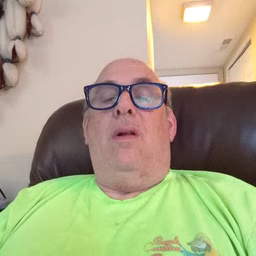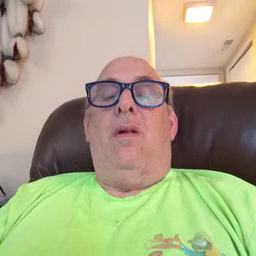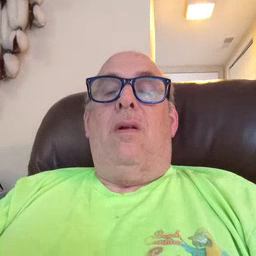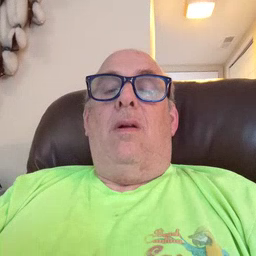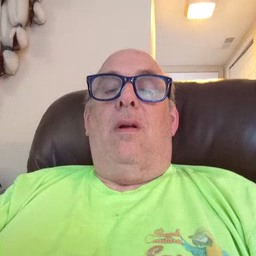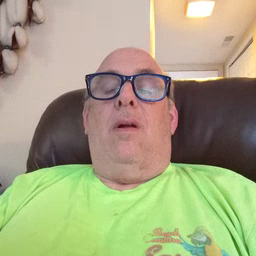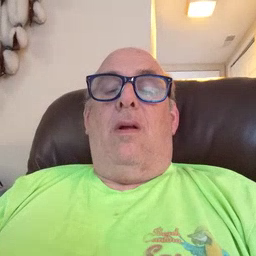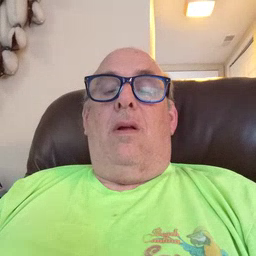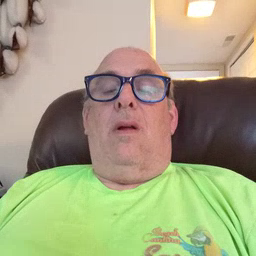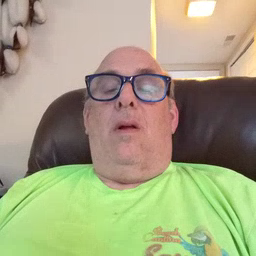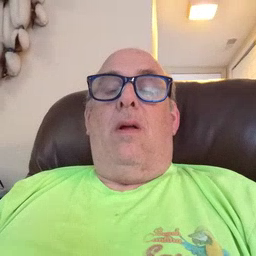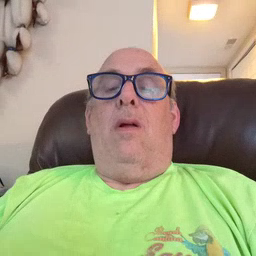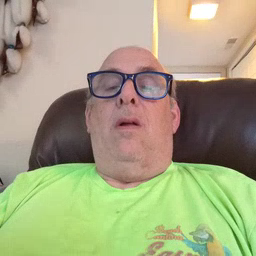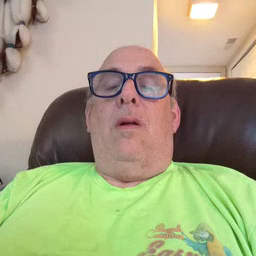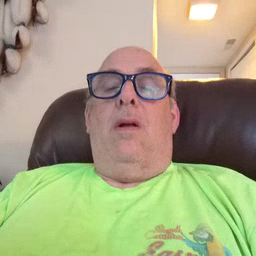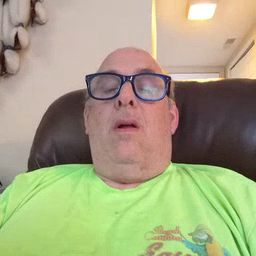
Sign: morning